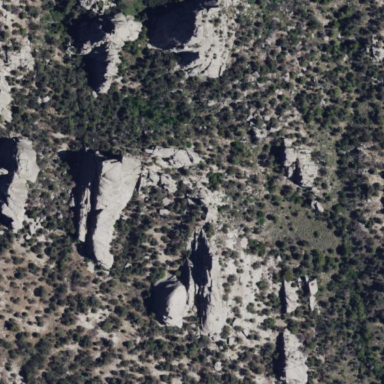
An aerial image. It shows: Landscape of bare rock.